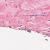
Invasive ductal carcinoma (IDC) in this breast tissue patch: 0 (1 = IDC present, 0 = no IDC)